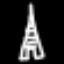
Label: The Eiffel Tower